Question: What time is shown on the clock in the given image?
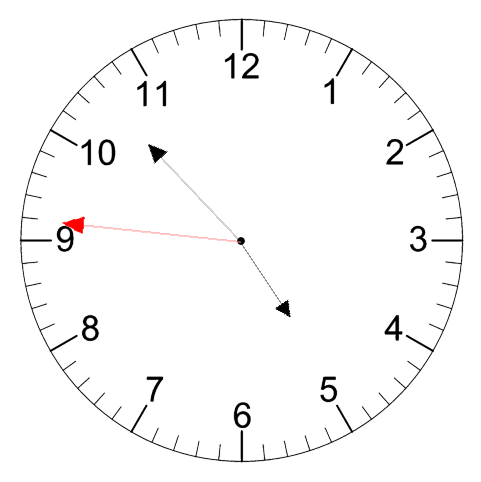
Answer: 04:52:46